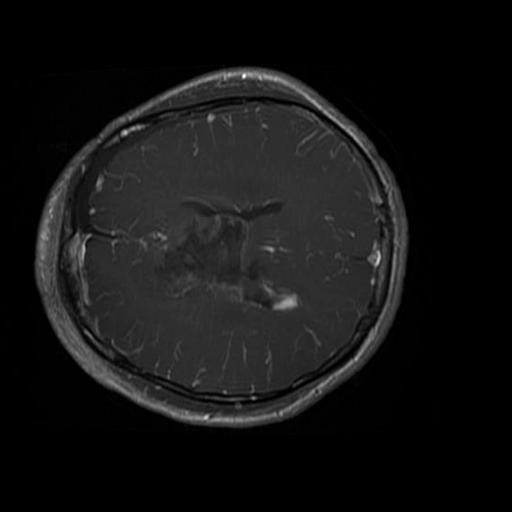
Label: brain_glioma